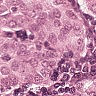
Metastatic tissue present: yes